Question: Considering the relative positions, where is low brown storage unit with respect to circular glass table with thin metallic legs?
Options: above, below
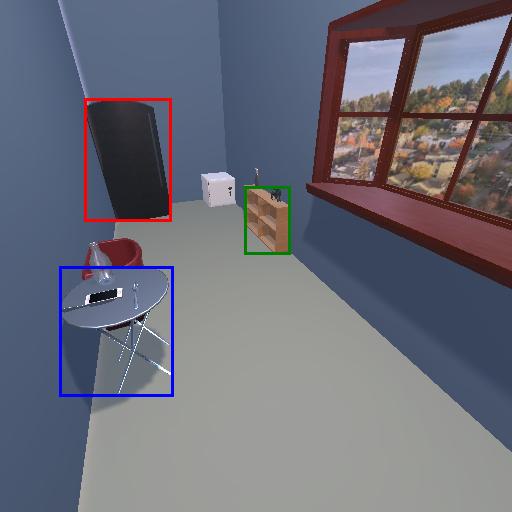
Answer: above